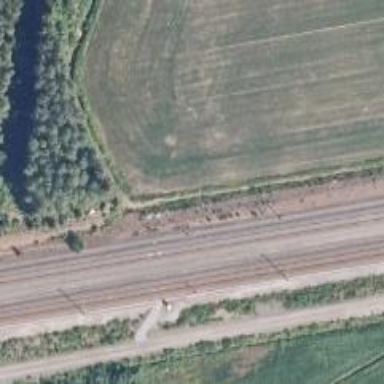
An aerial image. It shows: Railway signal.